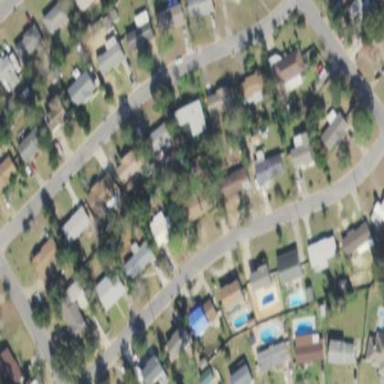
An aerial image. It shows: Single-family residential area.